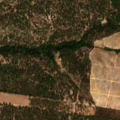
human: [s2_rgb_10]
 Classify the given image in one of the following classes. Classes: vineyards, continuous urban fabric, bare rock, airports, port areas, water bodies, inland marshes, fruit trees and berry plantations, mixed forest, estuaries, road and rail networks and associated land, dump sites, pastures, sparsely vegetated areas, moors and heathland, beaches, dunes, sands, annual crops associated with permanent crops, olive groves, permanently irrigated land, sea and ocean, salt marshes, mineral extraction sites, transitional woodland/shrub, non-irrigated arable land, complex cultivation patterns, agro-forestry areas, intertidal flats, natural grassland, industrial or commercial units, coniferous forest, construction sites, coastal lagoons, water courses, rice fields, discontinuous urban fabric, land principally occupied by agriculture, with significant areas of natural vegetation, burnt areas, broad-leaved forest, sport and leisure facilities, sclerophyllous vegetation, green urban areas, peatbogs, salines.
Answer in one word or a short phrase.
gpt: vineyards, broad-leaved forest, mixed forest, transitional woodland/shrub